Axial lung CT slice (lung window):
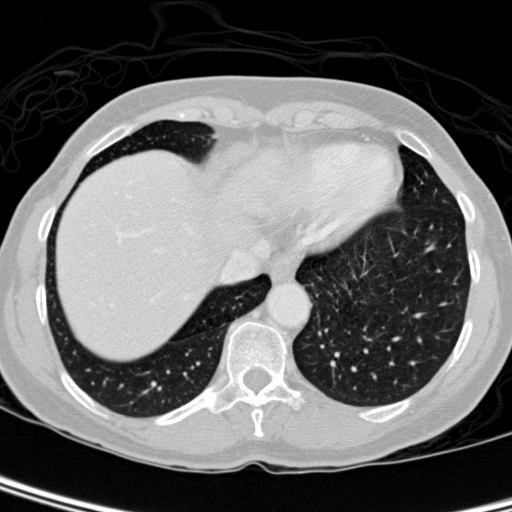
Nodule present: no